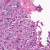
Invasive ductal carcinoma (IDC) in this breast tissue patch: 0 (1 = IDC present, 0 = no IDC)